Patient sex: M
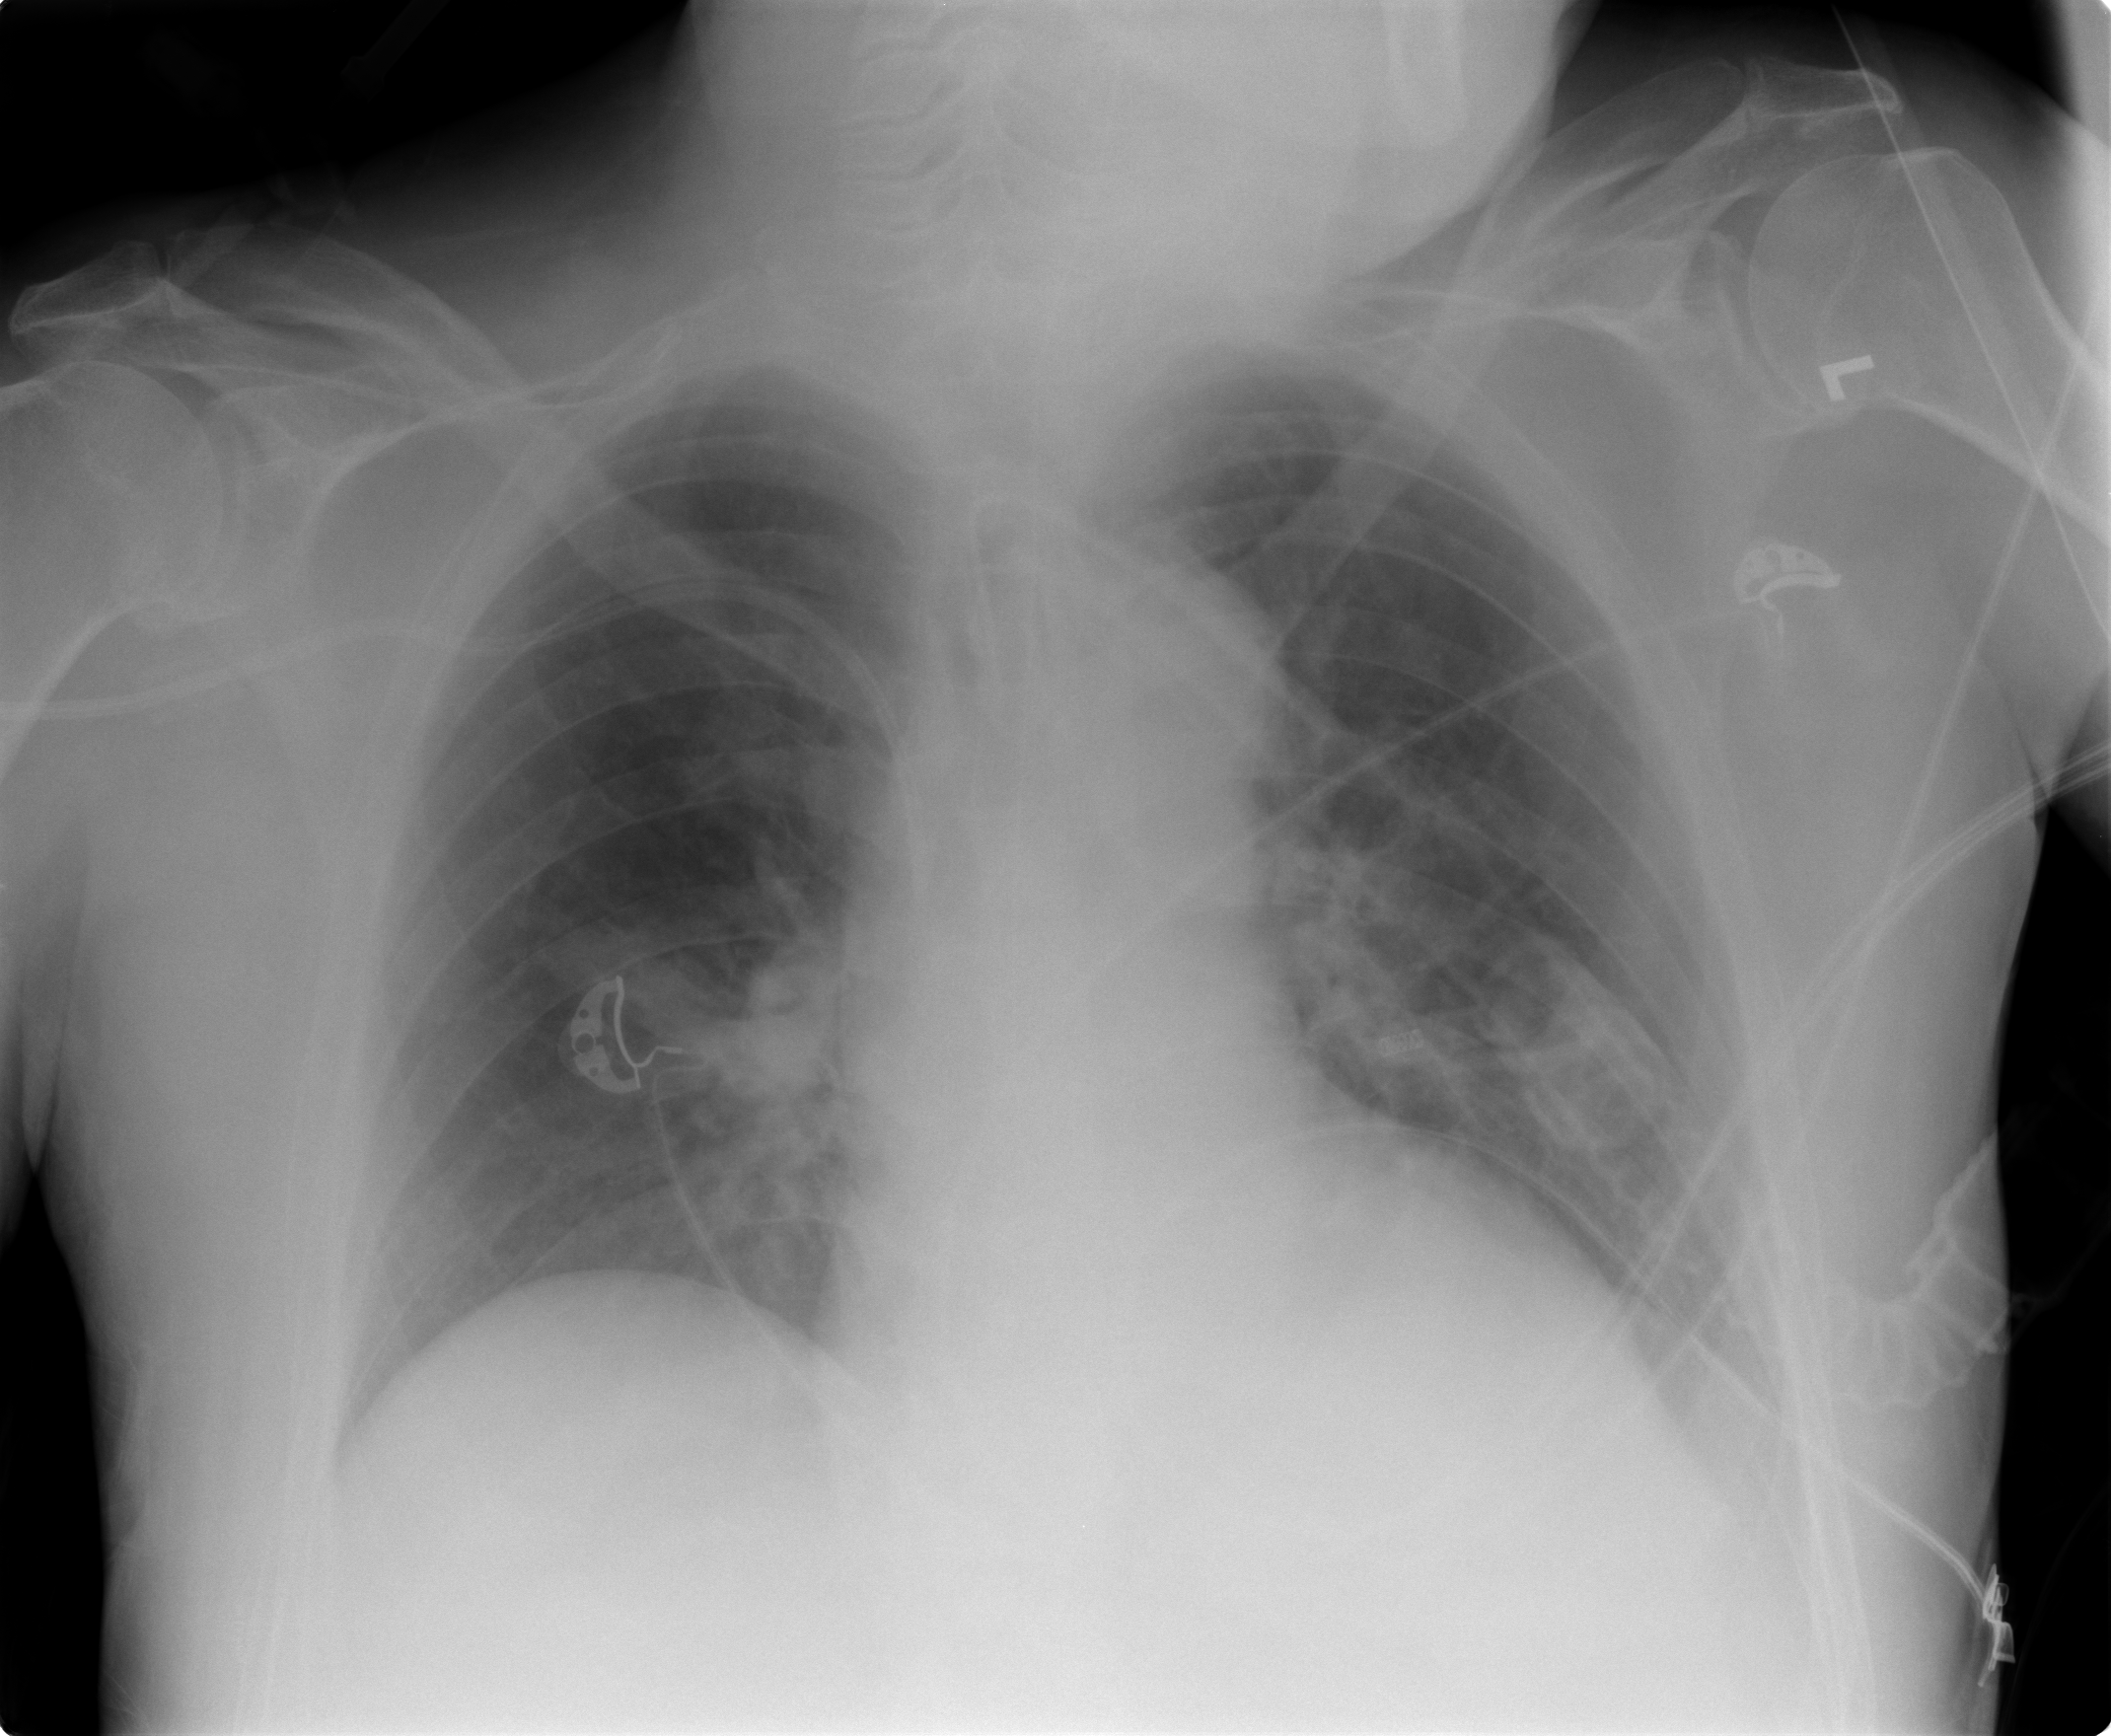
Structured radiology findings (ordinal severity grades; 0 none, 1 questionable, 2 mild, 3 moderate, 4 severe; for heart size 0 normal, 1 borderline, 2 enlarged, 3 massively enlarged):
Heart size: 2
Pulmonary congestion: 0
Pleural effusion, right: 0
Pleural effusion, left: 2
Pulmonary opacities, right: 0
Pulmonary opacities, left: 0
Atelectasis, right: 0
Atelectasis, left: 2